Interaction volume radius: 5 \u00c5
Interaction volume height: 10 \u00c5
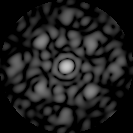
Disorder parameter: 0.5078